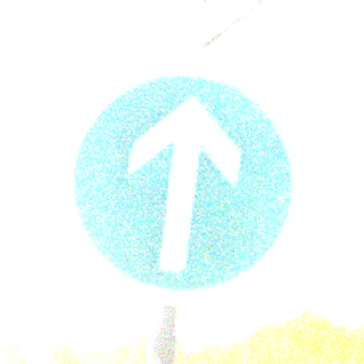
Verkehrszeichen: VorgeschriebeneFahrtrichtungGeradeaus
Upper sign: Vorfahrtsstrasse
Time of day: Night
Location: Outdoor (Nature)
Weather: Clear
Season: NotSpecified
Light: Natural